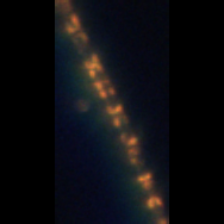
Taxon: Chaetoceros
Group: Diatoms